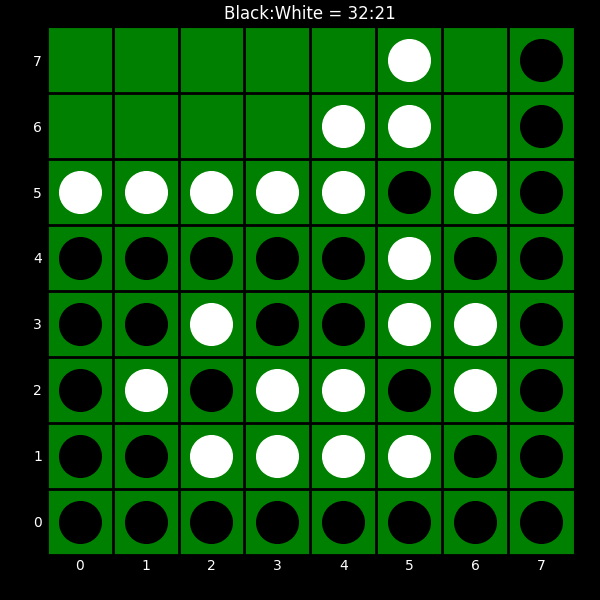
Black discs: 32
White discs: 21